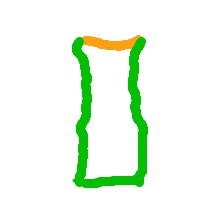
Shape: rectangle